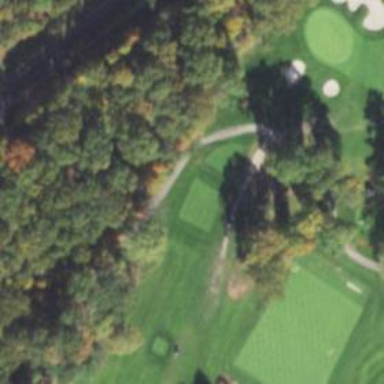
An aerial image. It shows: Golf cartpath that is also road path.